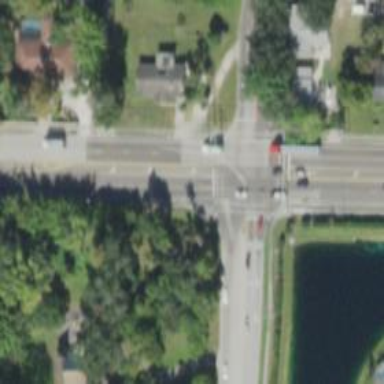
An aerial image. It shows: Marked road crossing.